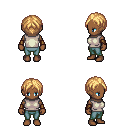
a pixel art fantasy rpg character, female body template, human, dark skin, white sleeveless shirt, teal pants, light blonde parted hairstyle, leather bracers, four views (front, back, left, right), 2x2 character sprite sheet, small pixel art, hard edges, no anti-aliasing